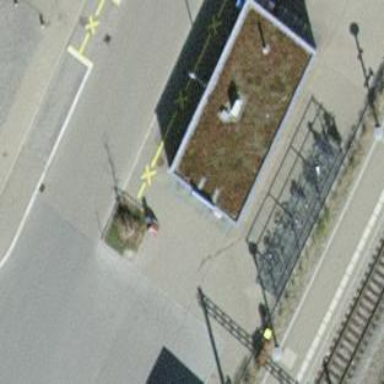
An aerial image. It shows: Kiosk located in building.